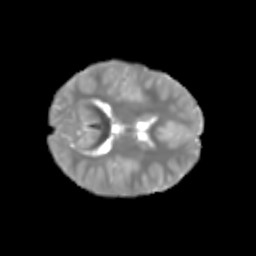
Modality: T2w
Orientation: axial
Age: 8
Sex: male
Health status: healthy